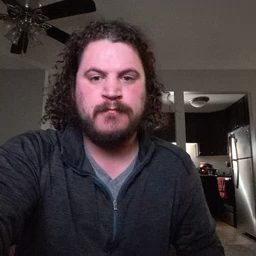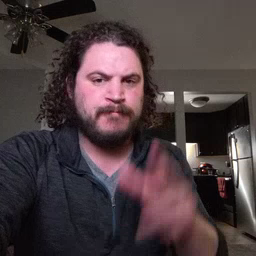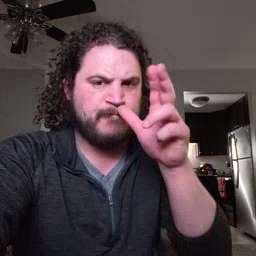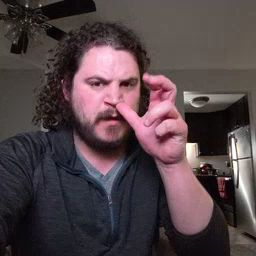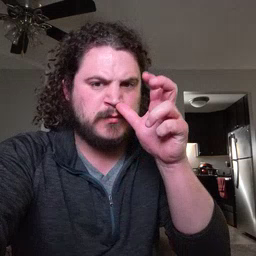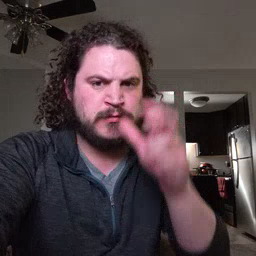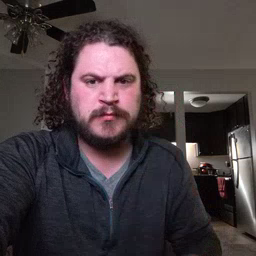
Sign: bug